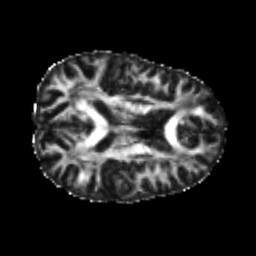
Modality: FA
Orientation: axial
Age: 25
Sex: male
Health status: healthy
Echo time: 0.074 s